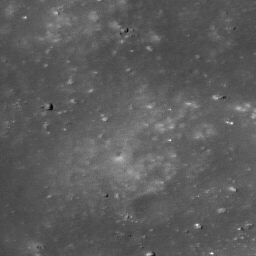
Host type: background_regolith
Lunar coordinates: latitude nan, longitude nan